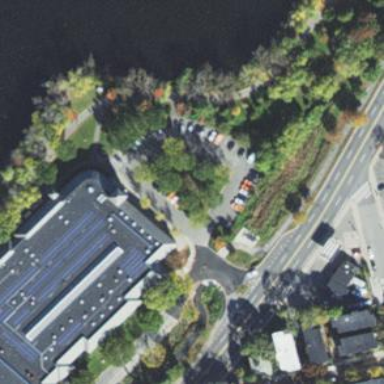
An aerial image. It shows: Asphalt parking aisle along service road.